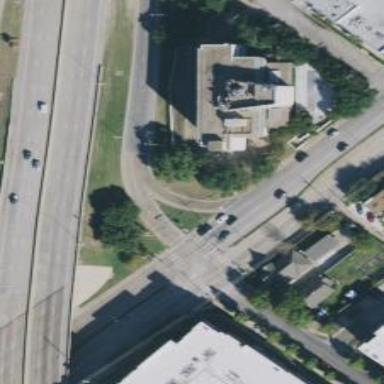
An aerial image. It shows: Secondary road with separate sidewalks.